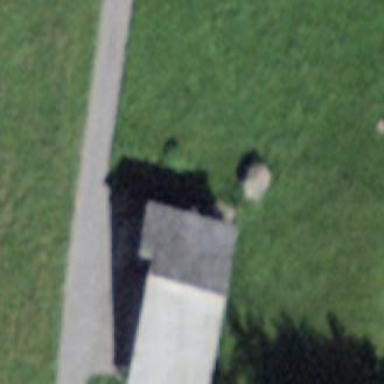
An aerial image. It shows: Barn.